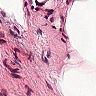
Metastatic tissue present: no